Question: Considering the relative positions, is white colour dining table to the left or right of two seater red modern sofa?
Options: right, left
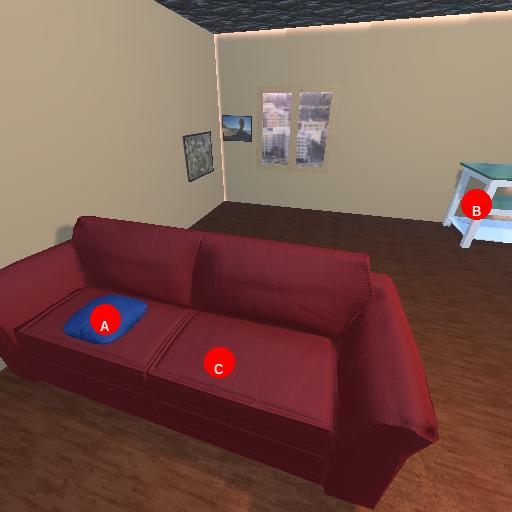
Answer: right